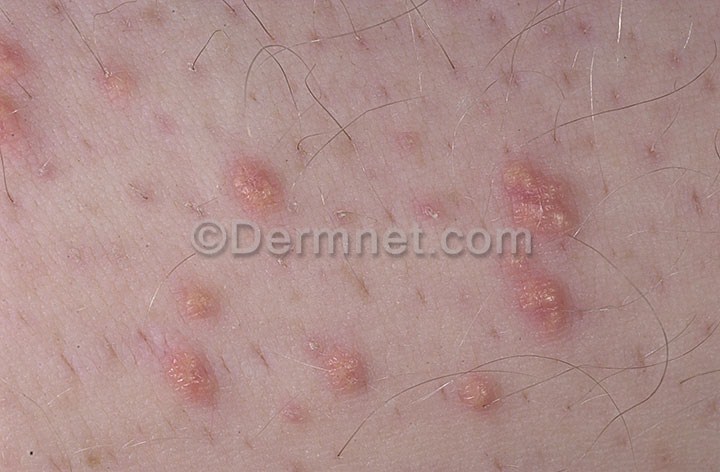
Disease: Systemic Disease